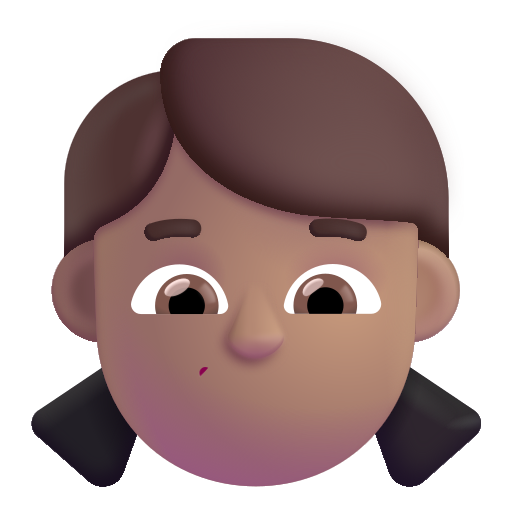
girl color